Field crop: maize
Growth stage: 2
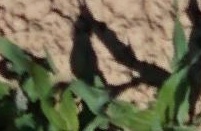
Species: maize